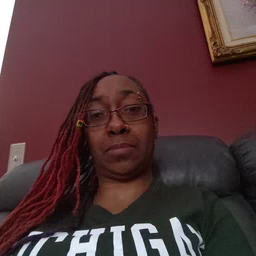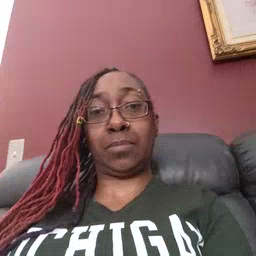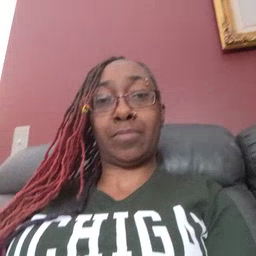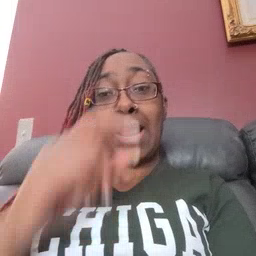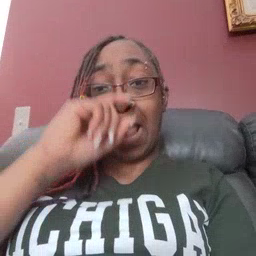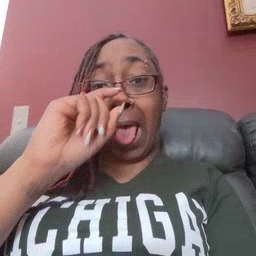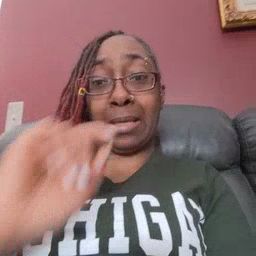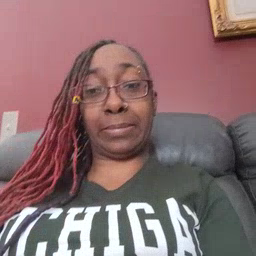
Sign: doll